Field crop: tomato
Growth stage: 1
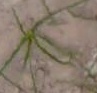
Species: cyperus